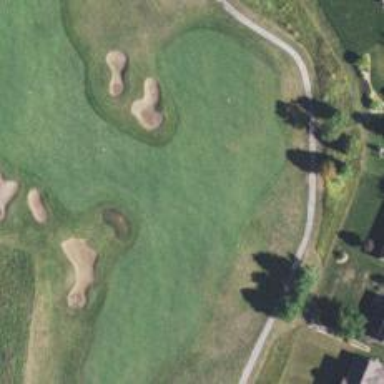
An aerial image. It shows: View of golf hole.